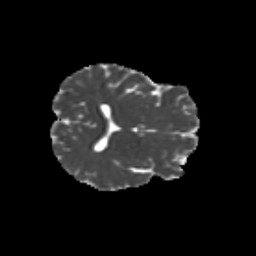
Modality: MD
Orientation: axial
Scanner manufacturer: siemens
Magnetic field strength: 3 T
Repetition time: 9.2 s
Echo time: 0.084 s